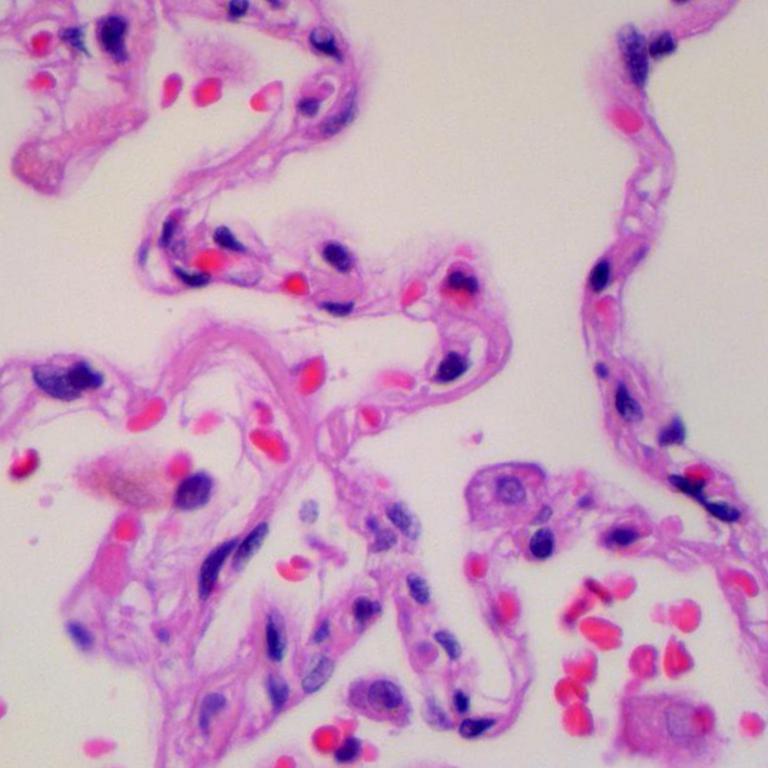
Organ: lung
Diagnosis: benign